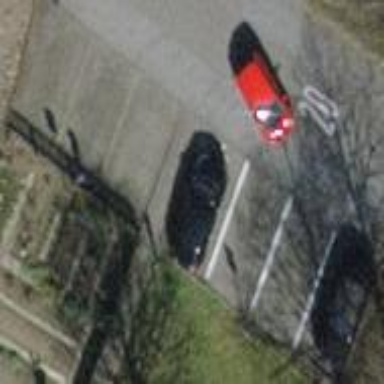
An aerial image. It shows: Parking area with surface.